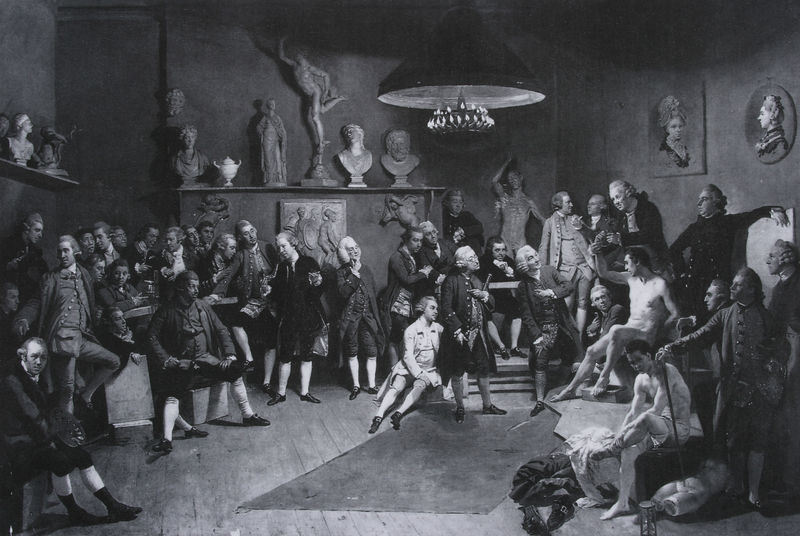
Titel: Die Mitglieder der Royal Academy
Künstler: Johann Zoffany
Schlagwörter: akt, dunkel, gemälde, gruppe, mann, nackt, nackter, schatten, weiß, menschen, sitzen, frankreich, frisur, frisuren, grau, hell, holz, kleider, köpfe, lampe, licht, männer, profil, raum, schwarz, stuhl, stühle, szene, zeichnung, gesellschaft, herren, leute, malerei, teppich, versammlung, regal, wand, barock, kleidung, stehen, bild, bildnis, diskutieren, gelehrte, gesten, gruppenbildnis, innenraum, portrait, porträt, schauen, natur, boden, haare, interieur, decke, gewänder, personen, leuchte, genre, stock, szenerie, skulptur, perücke, relief, bilder, modell, perspektive, unterhaltung, zwei, lehrer, schuhe, schule, besucher, dielen, saal, salon, holzboden, büste, atelier, maler, tepich, leuchter, läufer, socken, model, gehrock, galerie, gruppen, wände, strümpfe, medaillon, porträts, brett, künstler, politik, revolution, schwarzweiß, uniform, treffen, kunst, bildnisse, anschauen, modelle, darsteller, betrachten, studien, sims, jüngling, skulpturen, plastiken, statuen, zeichnen, diskussion, kniebundhose, regale, kniebundhosen, museum, hermes, schüler, studium, büsten, london, merkur, perücken, reliefs, gespräche, akademie, engalnd, ärzte, alltagsszene, studio, wissenschaft, erwartung, bord, perrücke, grua, universität, gaslampe, begutachten, beratung, jünglinge, höflinge, kunstsammlung, kronenleuchter, aktzeichnen, deckenleuchte, chnitt, danton, nakcter, stichs, zeichensaal, statisten, royal society, niform, dilettanten, gipsabgüße, akrylt, barko